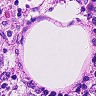
Metastatic tissue present: no